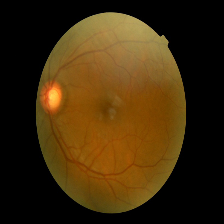
Diabetic retinopathy grade: Mild